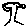
Label: tree